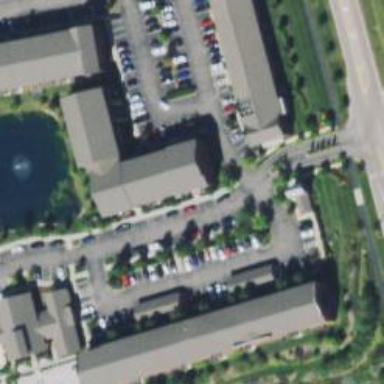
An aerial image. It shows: Parking area.